Question: I have been using 8 for List Picker as a Combo Box Option selection control, however I have experienced at certain times list picker control is not closing its pop up window (Full screen mode mostly). Since List Picker handles back key press event, it's not working with the app. Also, if you have handled your app resume then you are stuck at this window and I have checked which URL application the application is navigating to. Then I found the following URL from RootFrame_Navigating Method.
Furthermore, I have tried to recreate this error and i find sometimes impossible to regenerate. Therefore I would like to know that anyone experience this error and What would be the solution for this?
Thanks

'''
<toolkit:ListPicker x:Name="cmbinvoice"
ItemsSource="{Binding Path=listinvoices}"
Grid.Column ="0"
Grid.ColumnSpan="2"
RenderTransformOrigin="0.5,0.5"
ExpansionMode="FullscreenOnly"
Foreground="Black"
Background="White"
FullModeHeader="Invoice"
Margin="15,90,10,-123" FontWeight="Bold" TabIndex="<PHONE>" Tag="" SelectionChanged="cmbinvoice_SelectionChanged" >
<toolkit:ListPicker.ItemTemplate>
<DataTemplate>
<TextBlock Text="{Binding invoiceno}" />
</DataTemplate>
</toolkit:ListPicker.ItemTemplate>
<toolkit:ListPicker.FullModeItemTemplate>
<DataTemplate>
<StackPanel Margin="16 15 0 15" Orientation="Horizontal" >
<TextBlock Text="{Binding invoiceno}"
Margin="0 0 0 0"
FontSize="30"
FontFamily="{StaticResource PhoneFontFamilyLight}"/>
</StackPanel>
</DataTemplate>
</toolkit:ListPicker.FullModeItemTemplate>
</toolkit:ListPicker>
'''
'''
cmbinvoice.ItemsSource = vm.invoiceh; //When the Page Starts
private void cmbinvoice_SelectionChanged(object sender, SelectionChangedEventArgs e)
{
invoiceno = "";
vm.invoiced.Clear();
vm.invoicep.Clear();
if (cmbinvoice.SelectedIndex != -1 && vm.invoiceh[cmbinvoice.SelectedIndex].invoiceno != "Select One")
{
invoiceno = vm.invoiceh[cmbinvoice.SelectedIndex].invoiceno;
vm.cancelphase2setup(invoiceno);
invpayments.ItemsSource = vm.invoicep;
invitems.ItemsSource = vm.invoiced;
lblcustomer.Text = vm.invoiceh[cmbinvoice.SelectedIndex].customer;
lbltotal.Text = vm.invoiceh[cmbinvoice.SelectedIndex].amount.ToString("N2");
lbldate.Text = string.Format("{0:dd-MMM-yyyy}", vm.invoiceh[cmbinvoice.SelectedIndex].invoicedate.Date);
}
else
{
lbldate.Text = "";
lbltotal.Text = "";
lblcustomer.Text = "";
}
}
'''
When the Page Starts
'''
public void cancelsetup()
{
int customer = APPCommon.customerid;
//var query = from InvoiceHeader oh in APPCommon.SFADB where oh.CustomerID == customer && oh.Deleted == false && oh.InvoiceDate == APPCommon.TransactionDate select oh;
invoiceh.Add(new InvHead() { customerid = 0, amount = 0, customer = "", invoicedate = APPCommon.TransactionDate, invoiceno = "Select One" });
foreach (string x in APPCommon.invnos)
foreach (InvoiceHeader oh in from InvoiceHeader oh in APPCommon.SFADB where oh.CustomerID == customer && oh.Deleted == false && oh.InvoiceDate == APPCommon.TransactionDate && oh.InvoiceNo == x orderby oh.InvoiceNo descending select oh)
if (!(from OutstandingSettlementsDetail O in APPCommon.SFADB where O.InvoiceNo == oh.InvoiceNo select O).Any())
invoiceh.Add(new InvHead() { customerid = oh.CustomerID, amount = oh.NetAmount, customer = APPCommon.CustomerName, invoicedate = oh.InvoiceDate, invoiceno = oh.InvoiceNo });
}
'''
When You Select Listpicker
'''
public void cancelphase2setup(string invoiceno)
{
if (invoiceno == "") return;
foreach (InvoicePayment ip in from InvoicePayment ip in APPCommon.SFADB where ip.InvoiceNo == invoiceno select ip)
{
string pt = (from PaymentType p in APPCommon.SFADB where p.ID == ip.PaymentTypeID select p.Name).FirstOrDefault();
invoicep.Add(new InvPayment() { Amount = ip.Amount, invoiceno = ip.InvoiceNo, invpaymentno = ip.InvoicePaymentNo, type = pt, typeid = ip.PaymentTypeID });
pt = null;
}
foreach (InvoiceDetail id in from InvoiceDetail id in APPCommon.SFADB where id.InvoiceNo == invoiceno select id)
{
string im = (from ItemMaster i in APPCommon.SFADB where i.ID == id.ItemMasterID select i.Name).FirstOrDefault();
invoiced.Add(new InvDetail() { BatchNo=id.BatchNo, DiscountPercentage = id.DiscountPerc, invoiceno = id.InvoiceNo, ItemMasterID = id.ItemMasterID, ItemMasterName = im, NBT = id.NBTPerc, Quantity = id.Qty, Total = id.NetAmount, UnitPrice = id.Price, VAT = id.VATPerc });
im = null;
}
string key = (from ExchangeHeader e in APPCommon.SFADB where e.InvoiceNo == invoiceno select e.ExchangeNo).FirstOrDefault();
if (key != null)
foreach (var e in from ExchangeDetail e in APPCommon.SFADB where e.ExchangeNo == key select e)
{
string im = (from ItemMaster i in APPCommon.SFADB where i.ID == e.ItemMasterID select i.Name).FirstOrDefault();
invoiced.Add(new InvDetail() { exchange = true, rtn = false, BatchNo = e.BatchNo, DiscountPercentage = 0, invoiceno = invoiceno, ItemMasterID = e.ItemMasterID, ItemMasterName = im, NBT = 0, Quantity = (double)e.Qty, Total = (decimal)e.NetAmount, UnitPrice = (decimal)e.UnitPrice, VAT = 0 });
im = null;
}
key = (from ReturnHeader e in APPCommon.SFADB where e.InvoiceNo == invoiceno select e.ReturnNo).FirstOrDefault();
if (key != null)
foreach (var e in from ReturnDetail e in APPCommon.SFADB where e.ReturnNo == key select e)
{
string im = (from ItemMaster i in APPCommon.SFADB where i.ID == e.ItemMasterID select i.Name).FirstOrDefault();
invoiced.Add(new InvDetail() { exchange = false, rtn = true, BatchNo = e.BatchNo, DiscountPercentage = 0, invoiceno = invoiceno, ItemMasterID = e.ItemMasterID, ItemMasterName = im, NBT = 0, Quantity = (double)e.Qty, Total = (decimal)e.NetAmount, UnitPrice = (decimal)e.Price, VAT = 0 });
im = null;
}
}
'''
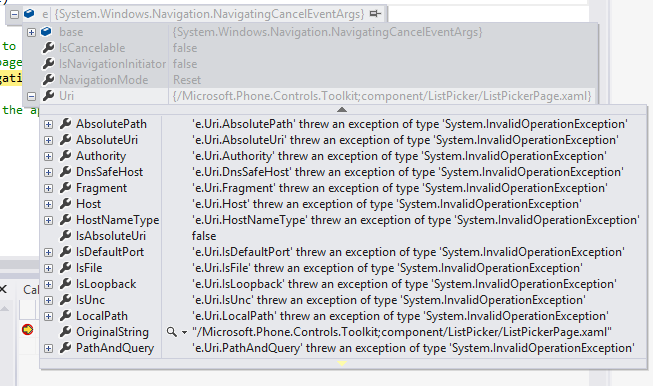
Answer: There is an error with the toolkit, It cant be fixed unless you are the developer.